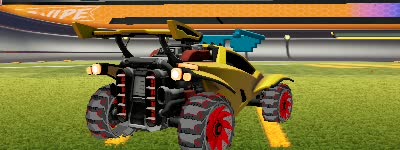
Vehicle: octane